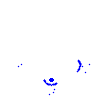
Particle: pion